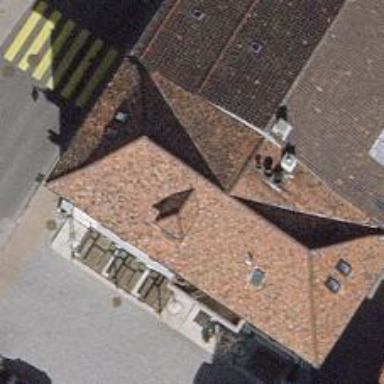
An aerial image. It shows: Restaurant.